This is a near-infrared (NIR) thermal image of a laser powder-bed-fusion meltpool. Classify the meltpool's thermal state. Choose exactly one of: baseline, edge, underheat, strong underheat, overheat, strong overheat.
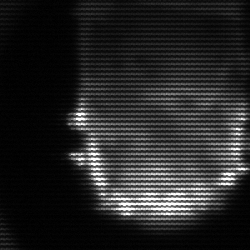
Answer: baseline